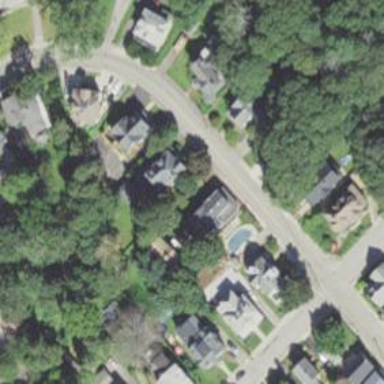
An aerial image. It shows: Residential driveway.